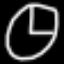
Label: clock